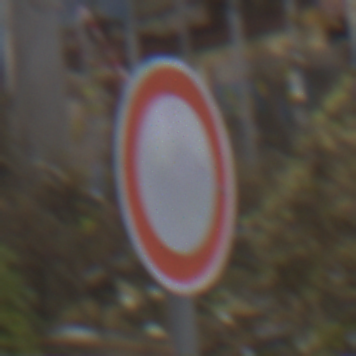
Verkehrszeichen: VerbotFahrzeugeAllerArt
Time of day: MorningAfternoon
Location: Outdoor (Urban)
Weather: PartlyCloudy
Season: NotSpecified
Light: Natural